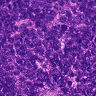
Metastatic tissue present: no